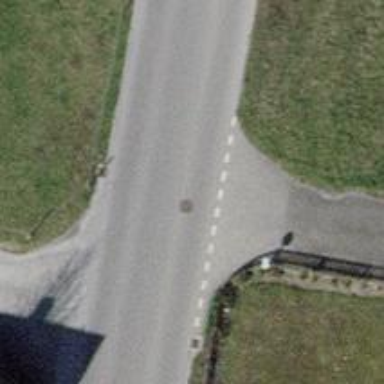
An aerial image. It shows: Asphalt tertiary road without sidewalk.